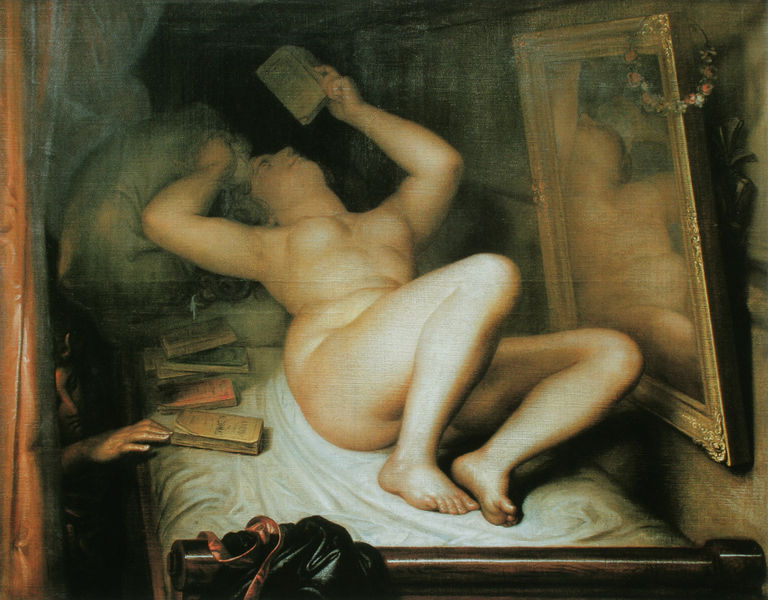
Titel: Die Romanleserin
Künstler: Antoine Wiertz
Standort: Brüssel
Institution: Musée Wiertz
Schlagwörter: akt, dunkel, gemälde, hand, haut, mann, nackt, schatten, weiß, gelb, grün, abend, blumen, braun, brust, busen, finger, frau, glas, grau, hintergrund, holz, kleid, licht, mund, nacht, orange, profil, schwarz, zimmer, blick, dame, gürtel, hund, tuch, malerei, hose, jung, arme, blass, falten, gesicht, kleidung, rahmen, bild, innenraum, spiegel, vorhang, öl, spiegelung, auge, gewand, gold, haare, interieur, mantel, realismus, locken, rokoko, schön, voyeur, beine, brüste, füße, bilderrahmen, bücher, frauenakt, liegen, enge, perspektive, ölgemälde, beobachter, kissen, falte, vergnügen, lesen, bett, bettgestell, gestell, kammer, bauch, laken, nackte, erotik, erotisch, knie, liegend, matratze, oberschenkel, schenkel, oberkörper, versteckt, unbekleidet, buch, liegende, nachts, dieb, greifen, faust, allegorie, kranz, pete, spielend, faulheit, liege, öffnung, eitel, untersicht, teufel, satyr, versuchung, ekstase, lust, wollust, blumenkranz, heimlich, schwül, versteck, hörner, lesend, gerahmt, posten, fantasie, lesende, lacken, lektüre, alkoven, diebstahl, spanner, füssli, geheim, bich, botero, frivol, hand aus dem verborgenen, kleidungsstück am fußende, leseleid, roman, romane, spitzel, vergnügt, weuß, lake, liegender akt, achselhöhlen, kisen, +füße, ersteck, stalker, rubensfigur, kossen, creep